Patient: sex F, age 56
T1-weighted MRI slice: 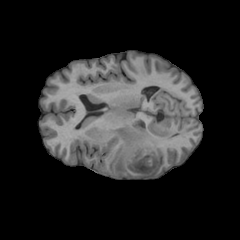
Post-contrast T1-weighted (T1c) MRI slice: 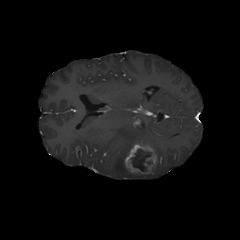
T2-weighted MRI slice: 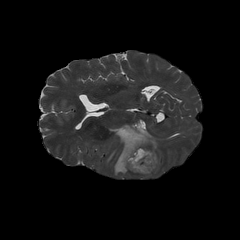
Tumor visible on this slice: yes
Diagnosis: Glioblastoma, IDH-wildtype
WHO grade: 4